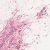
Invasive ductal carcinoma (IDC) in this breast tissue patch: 0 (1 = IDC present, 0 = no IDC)